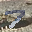
Label: 7